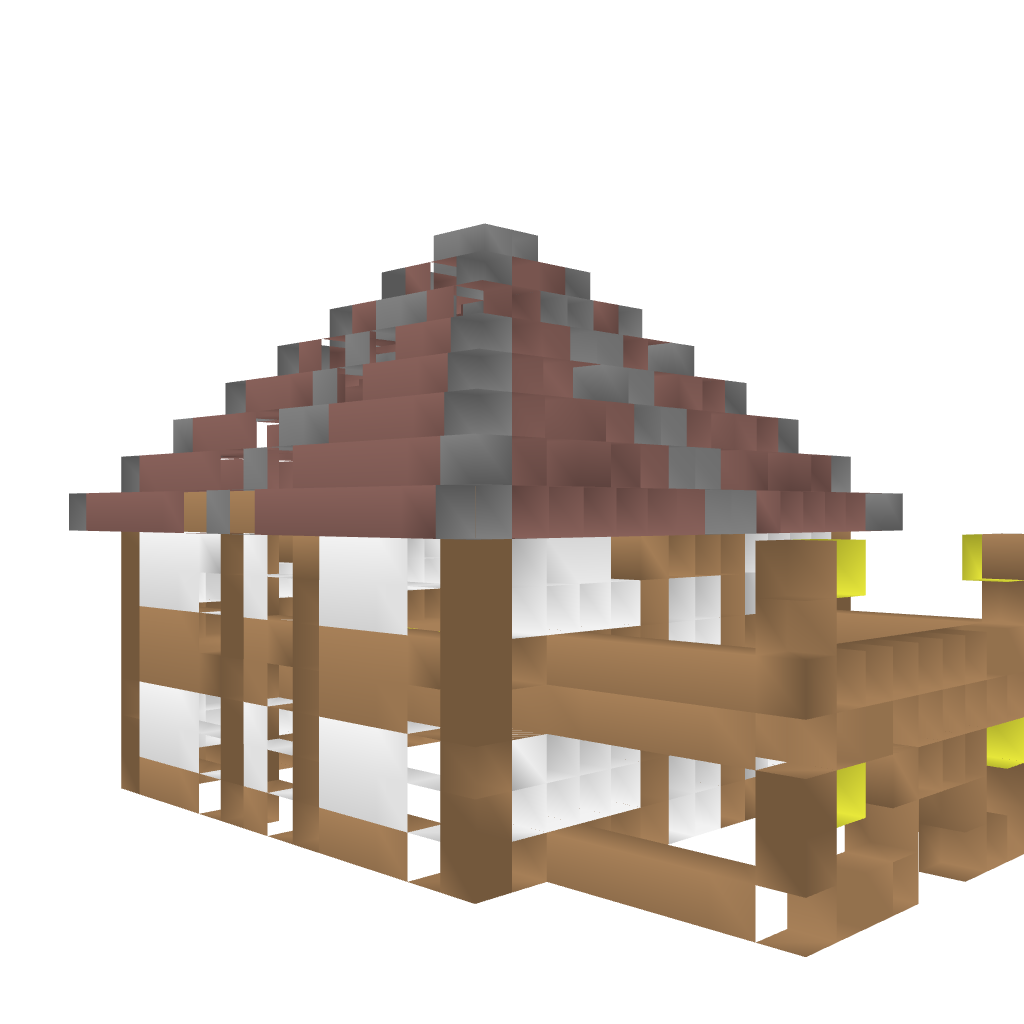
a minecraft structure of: Just A House good quality